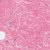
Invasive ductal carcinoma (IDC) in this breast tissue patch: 0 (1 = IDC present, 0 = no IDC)